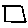
Label: square